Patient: sex M, age 77
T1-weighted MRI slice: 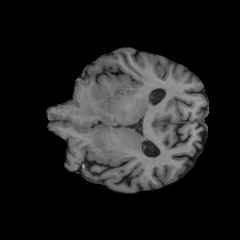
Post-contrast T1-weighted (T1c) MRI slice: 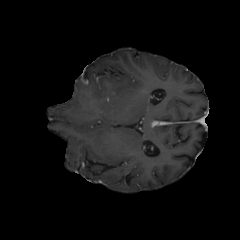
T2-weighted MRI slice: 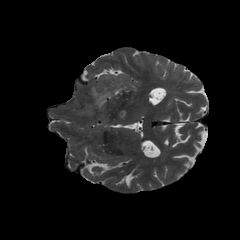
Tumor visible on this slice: yes
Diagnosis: Glioblastoma, IDH-wildtype
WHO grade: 4